Question: I have a report fed by a java object, this object contains a list of strings, If I drag the list it prints the data, but when on a detail band with 4 columns it does not respect the columns, it just prints on the length of the field. How do I get around this. I need the data on the list to be printed row by row and spread out in the 4 columns.

A link to the image, is not really clear on the question due to its size. <URL>
And if I can print it without the brackets "[]" that would be a big plus.
Thanks for reading
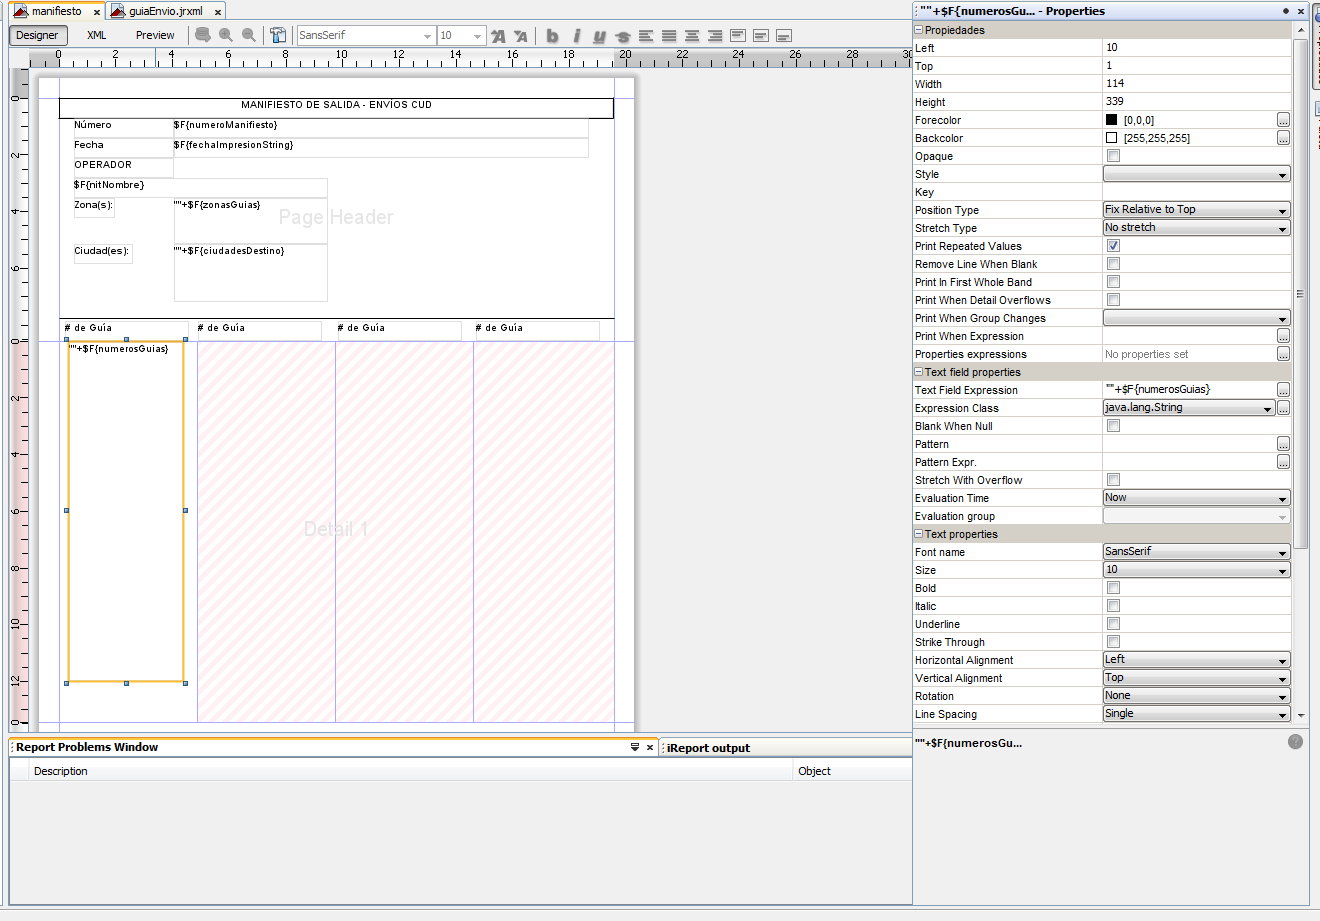
Answer: Well I solved via a subreport, with columns instead of the list directly because that seems to be the issue, I don't know if it is the most optima solution but it worked for me.